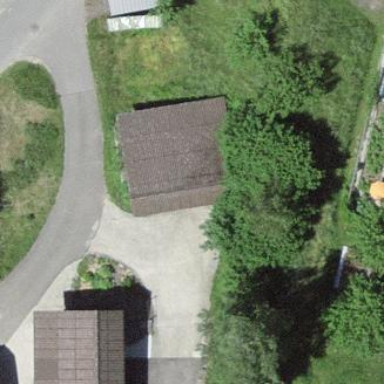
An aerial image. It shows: Shed.